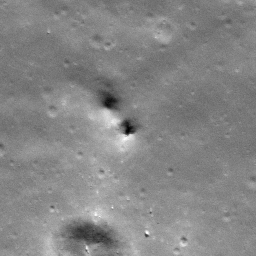
Pit: Copernicus 13b
Host crater: Copernicus
Host type: impact_melt
Lunar coordinates: latitude 10.18, longitude 339.881